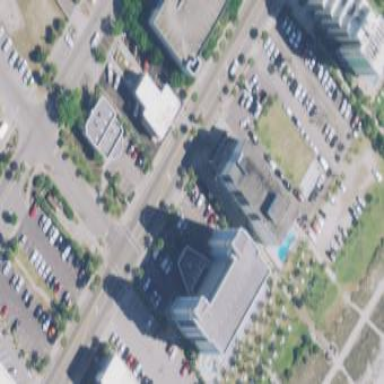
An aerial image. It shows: Hotel building.